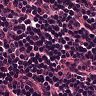
Metastatic tissue present: no